Question: I use the dokuwiki and the users need to login for viewing several pages. When he is not logged in, he gets the following error message page:

As you can see I already tried to add a link to the Login page. I would like to keep the initial page requested in the link, but add the 'do=login' to redirect to the login page.
'''
[[#?do=login|Perhaps you forgot to login?]]
'''
The page is the 'inc/lang/en/denied.txt'
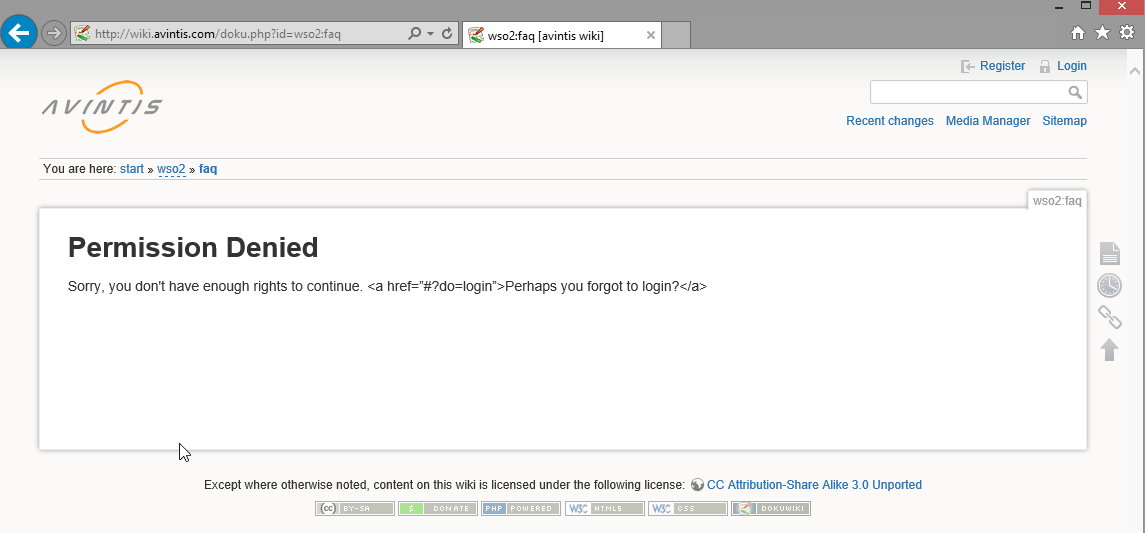
Answer: Have you tried with this plugin "showlogin" to display the login form appended within this page.
<URL>
Basically this is the code which stop showing the default denied page which contains text message and instead login form.
'''
class action_plugin_showlogin extends DokuWiki_Action_Plugin {
/**
* Register its handlers with the dokuwiki's event controller
*/
public function register(Doku_Event_Handler &$controller) {
# TPL_CONTENT_DISPLAY is called before and after content of wikipage is written to output buffer
$controller->register_hook('TPL_CONTENT_DISPLAY', 'BEFORE', $this, 'handle_tpl_content_display');
}
/**
* Handle the event
*/
public function handle_tpl_content_display(Doku_Event &$event, $param) {
global $ACT;
# If user is not logged in and access to page is denied, show login form
if (($ACT == 'denied') && (! $_SERVER['REMOTE_USER'])) {
$event->preventDefault(); // prevent "Access denied" page from showing
html_login(); // show login dialog instead
}
# .. or show regular access denied page
}
}
'''